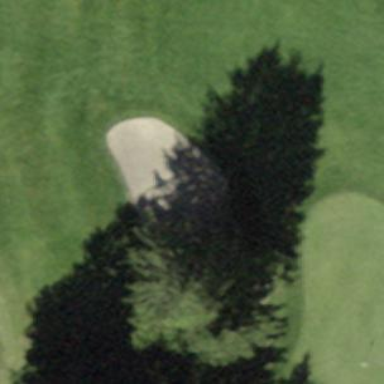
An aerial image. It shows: Golf bunker filled with sandy terrain.